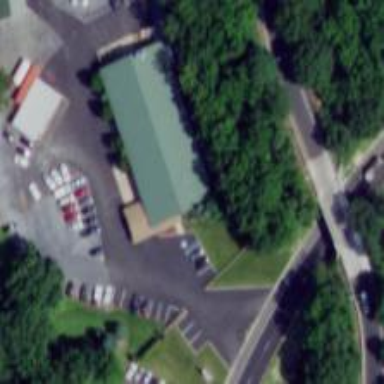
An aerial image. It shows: Car rental facility.